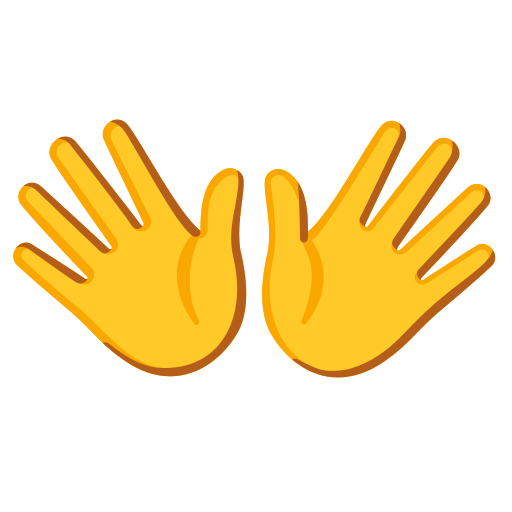
Emoji: 👐